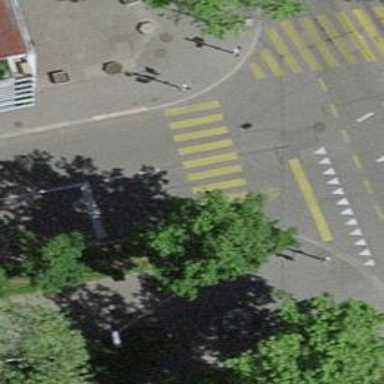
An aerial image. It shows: Marked crossing with zebra stripes on the road.